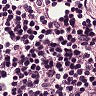
Metastatic tissue present: no